九年级 · 度量几何学
如图, 某博览会上有一圆形展示区, 在其圆形边缘的点 $P$ 处安装了一台监视器, 它的监控角度是 $55^{\circ}$, 为了监控整个展区, 最少需要在圆形边缘上共安装这样的监视器_ $\qquad$台.

    (第 16 题)

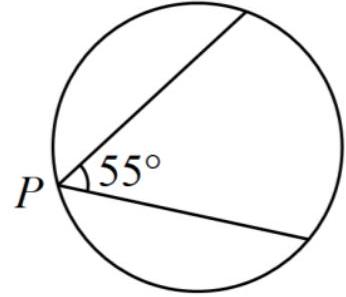
答案:  4

解析: 圆周角定理求出 $\angle P$ 对应的圆心角的度数, 利用 $360^{\circ} \div$ 圆心角的度数即可得解.

【详解】解: $\because \angle P=55^{\circ}$,

$\therefore \angle P$ 对应的圆心角的度数为 $110^{\circ}$,

$\because 360^{\circ} \div 110^{\circ} \approx 3.27$,

$\therefore$ 最少需要在圆形边缘上共安装这样的监视器 4 台;

故答案为: 4

【点睛】本题考查圆周角定理, 熟练掌握同弧所对的圆周角是圆心角的一半, 是解题的关键.